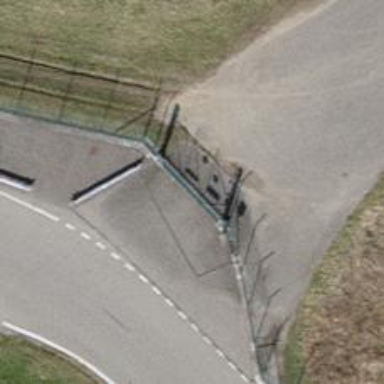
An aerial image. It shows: Gate.